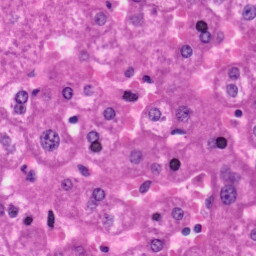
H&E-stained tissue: Liver